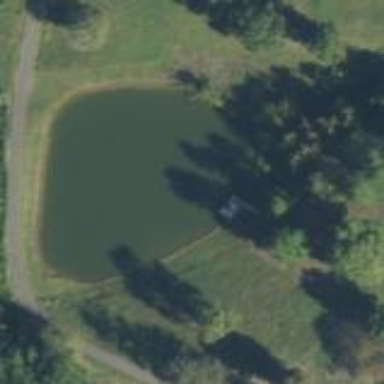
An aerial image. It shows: Peaceful pond surrounded by nature.